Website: home-depot
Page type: account-selection
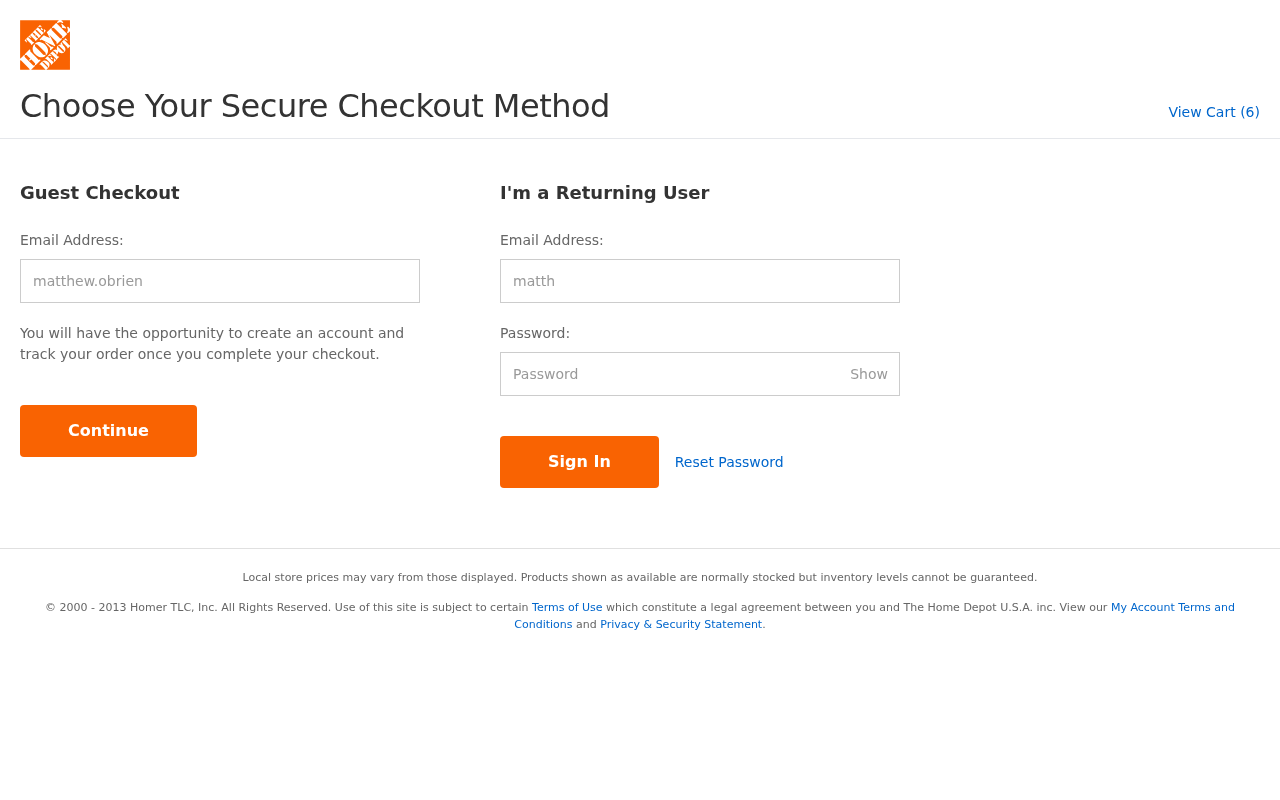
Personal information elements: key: PII_LOGIN_USERNAME
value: matthew.obrien
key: PII_LOGIN_USERNAME2
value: matthew.obrien
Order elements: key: ORDER_NUM_ITEMS
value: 6